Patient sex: F
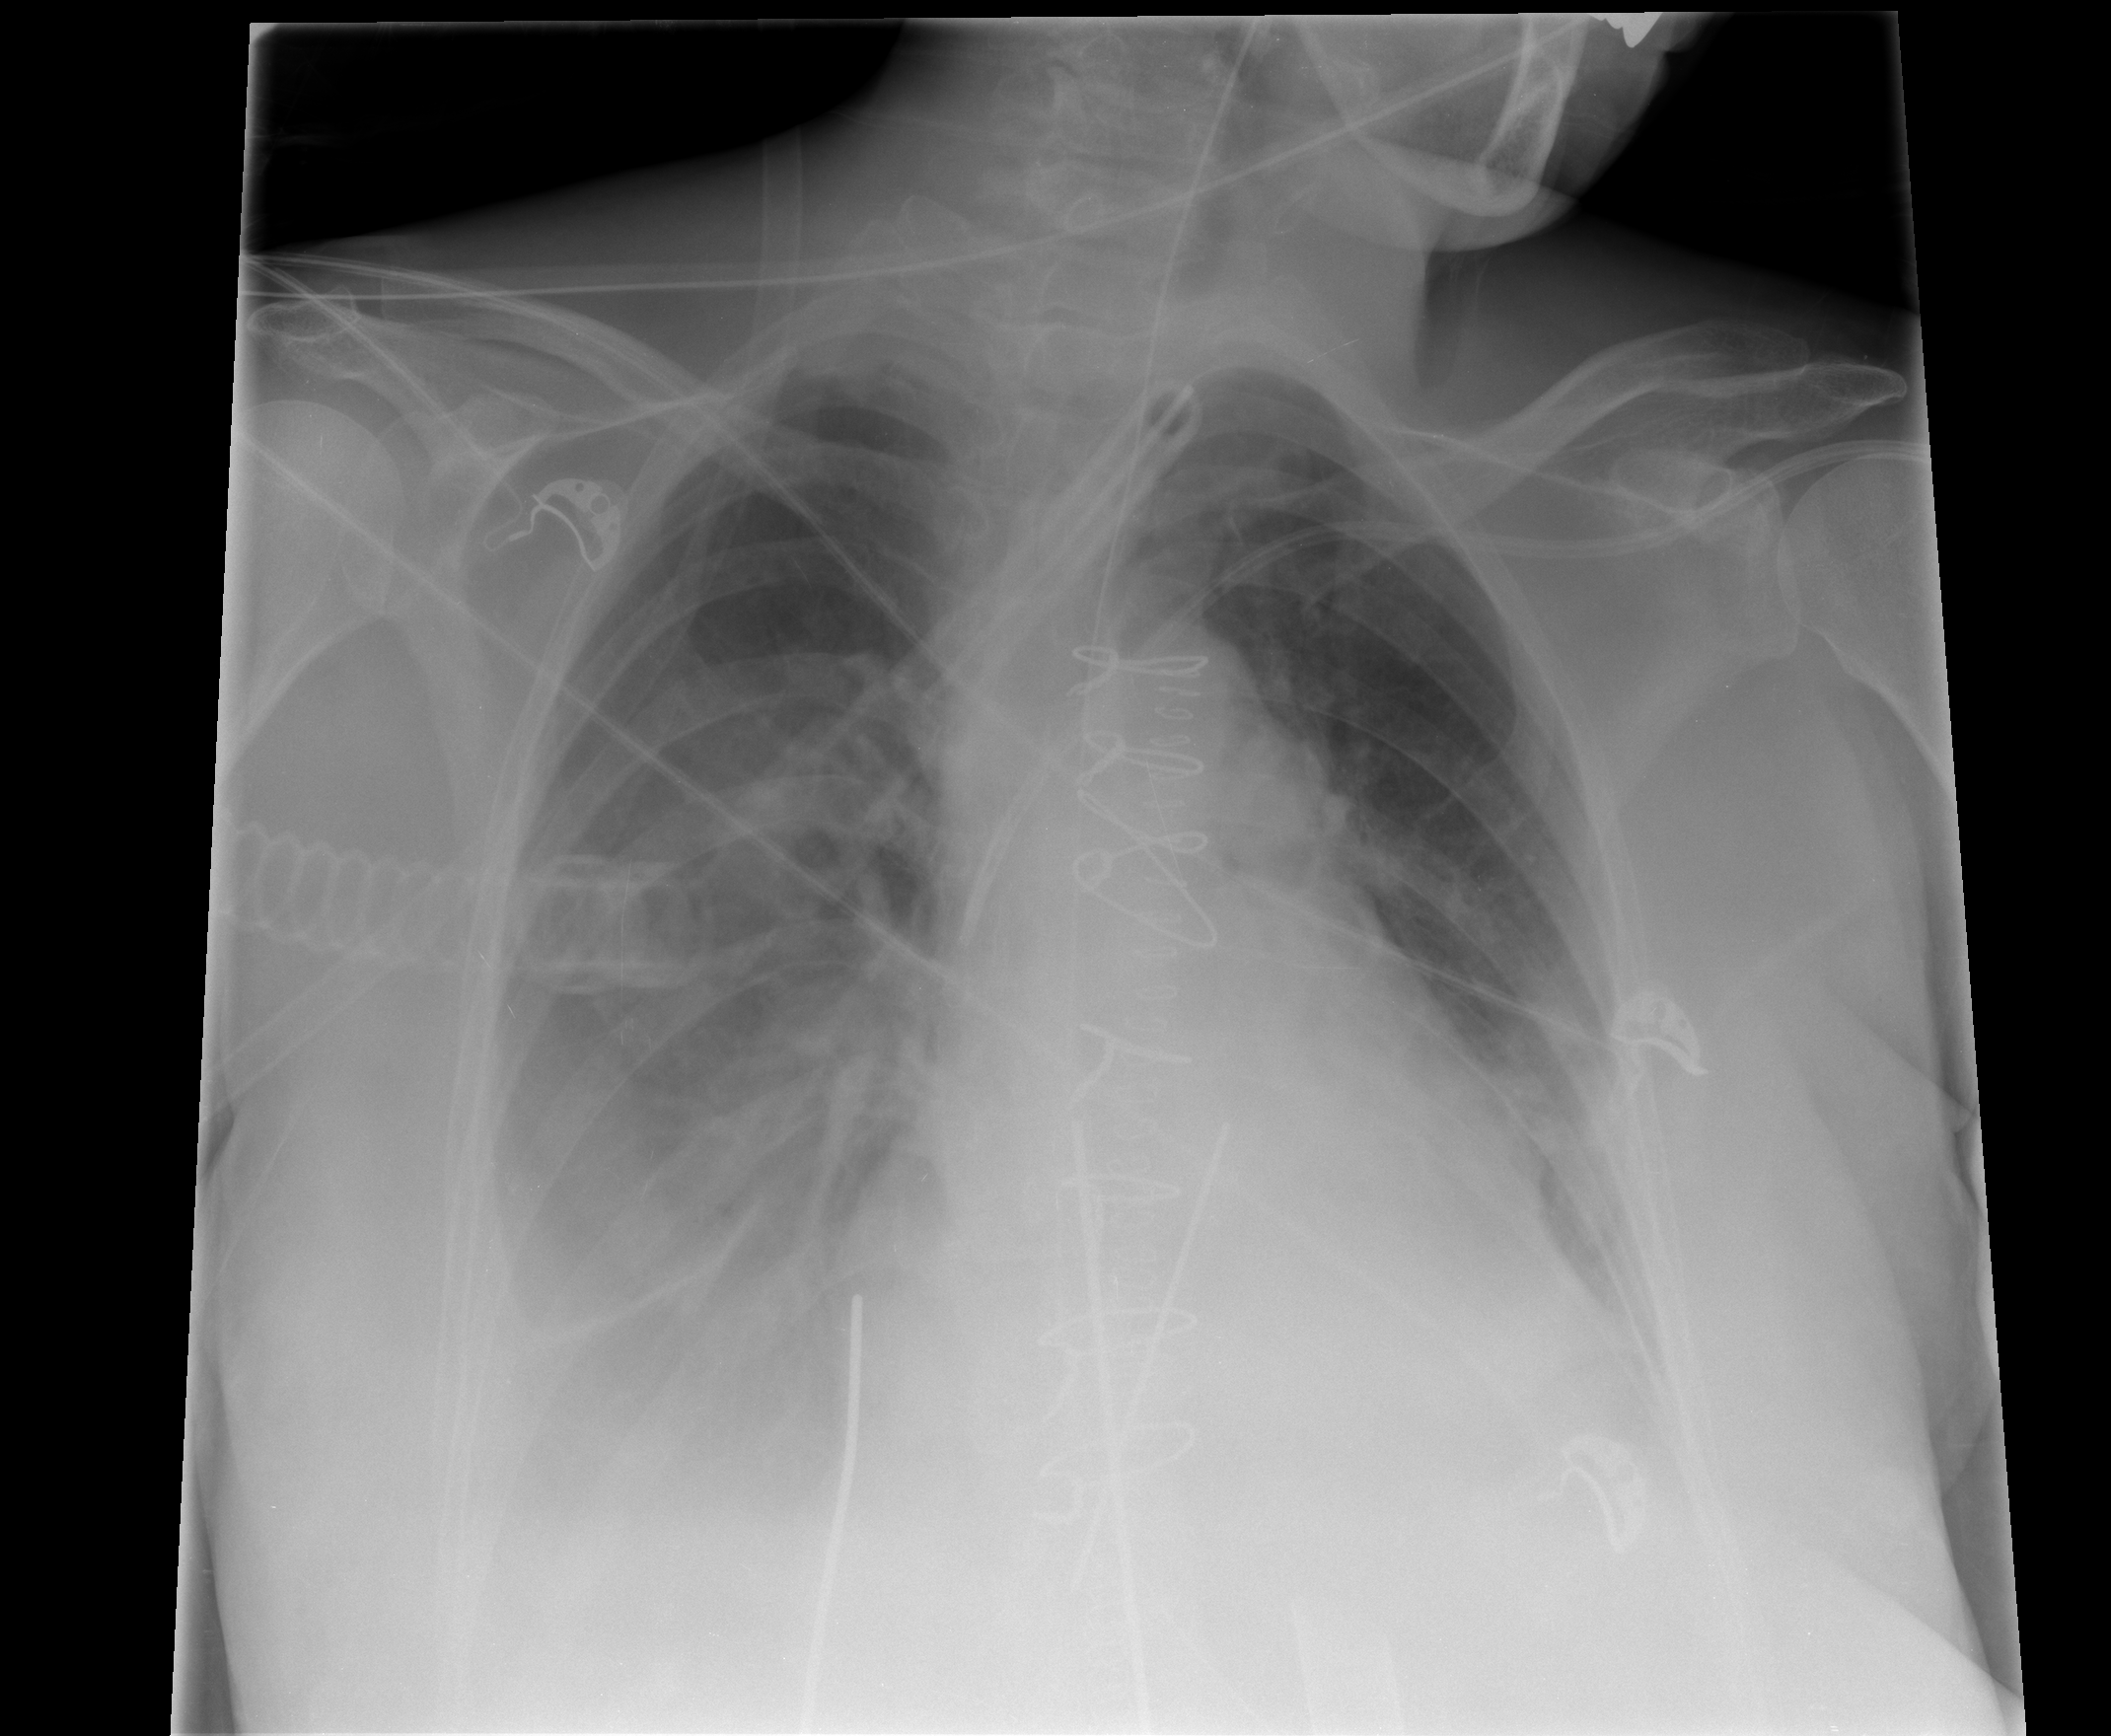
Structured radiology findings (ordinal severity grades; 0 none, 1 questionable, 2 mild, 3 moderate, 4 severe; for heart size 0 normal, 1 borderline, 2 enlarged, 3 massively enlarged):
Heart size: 0
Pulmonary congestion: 0
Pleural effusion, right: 3
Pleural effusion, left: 2
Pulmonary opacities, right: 1
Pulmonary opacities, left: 0
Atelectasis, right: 3
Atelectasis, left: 2